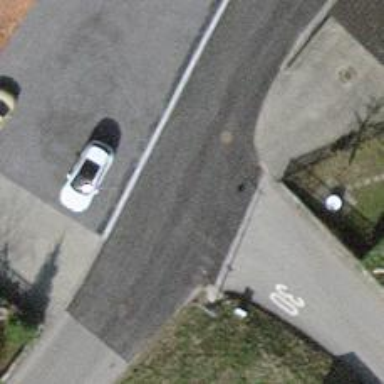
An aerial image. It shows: Smoothly paved residential road.